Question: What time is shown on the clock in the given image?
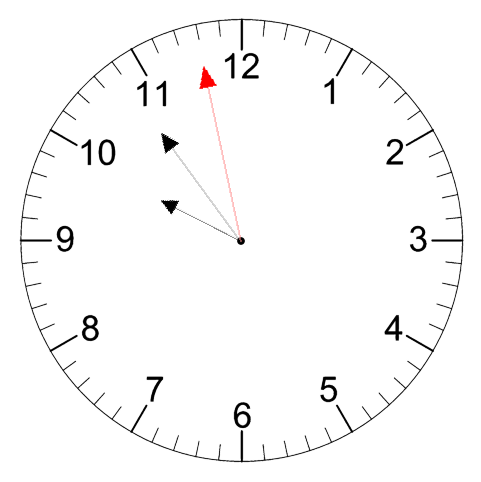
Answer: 09:53:58